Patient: sex F, age 75
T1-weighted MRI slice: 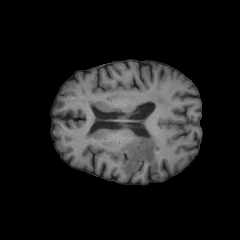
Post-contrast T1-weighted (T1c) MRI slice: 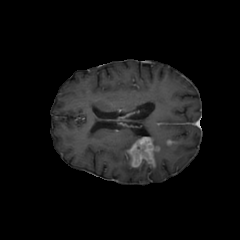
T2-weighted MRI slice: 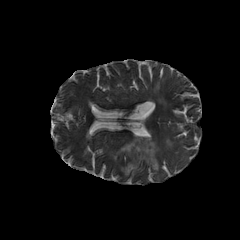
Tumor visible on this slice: yes
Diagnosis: Glioblastoma, IDH-wildtype
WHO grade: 4